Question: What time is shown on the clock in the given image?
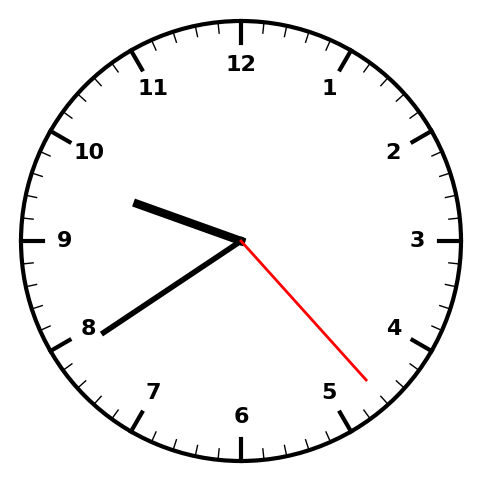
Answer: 09:39:23